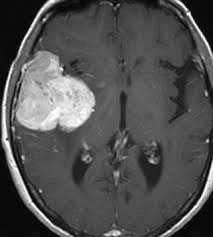
Label: meningioma